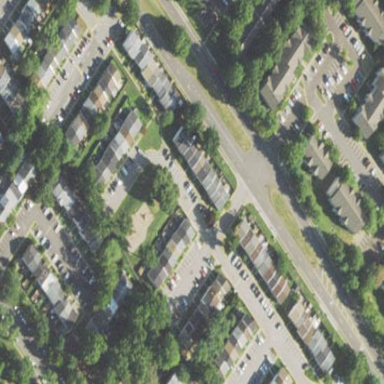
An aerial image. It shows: Residential area with row houses.